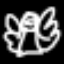
Label: angel